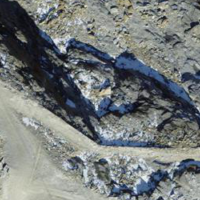
EUNIS habitat code: 48
Species observed at this site:
Pyrrhocorax graculus
Montifringilla nivalis